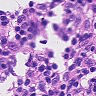
Metastatic tissue present: no